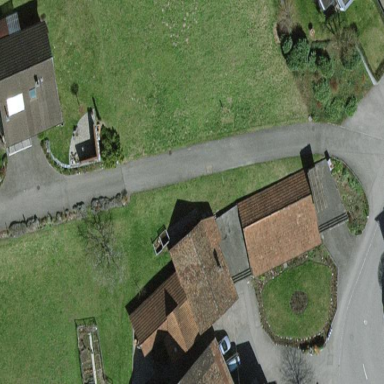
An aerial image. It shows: Shed.